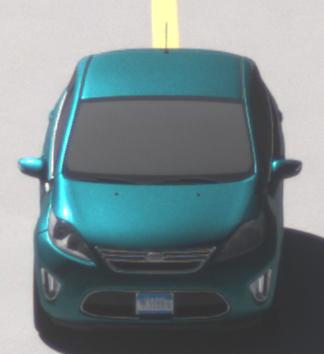
Make: Ford
Model: Fiesta
Detailed model: ’09 Sedan (seventh series)
Model produced from: 2010
Model produced until: 2017
Doors: 4
Color: blue
Road condition: dry road
Daytime: morning or afternoon
Contrast: high contrast